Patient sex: M
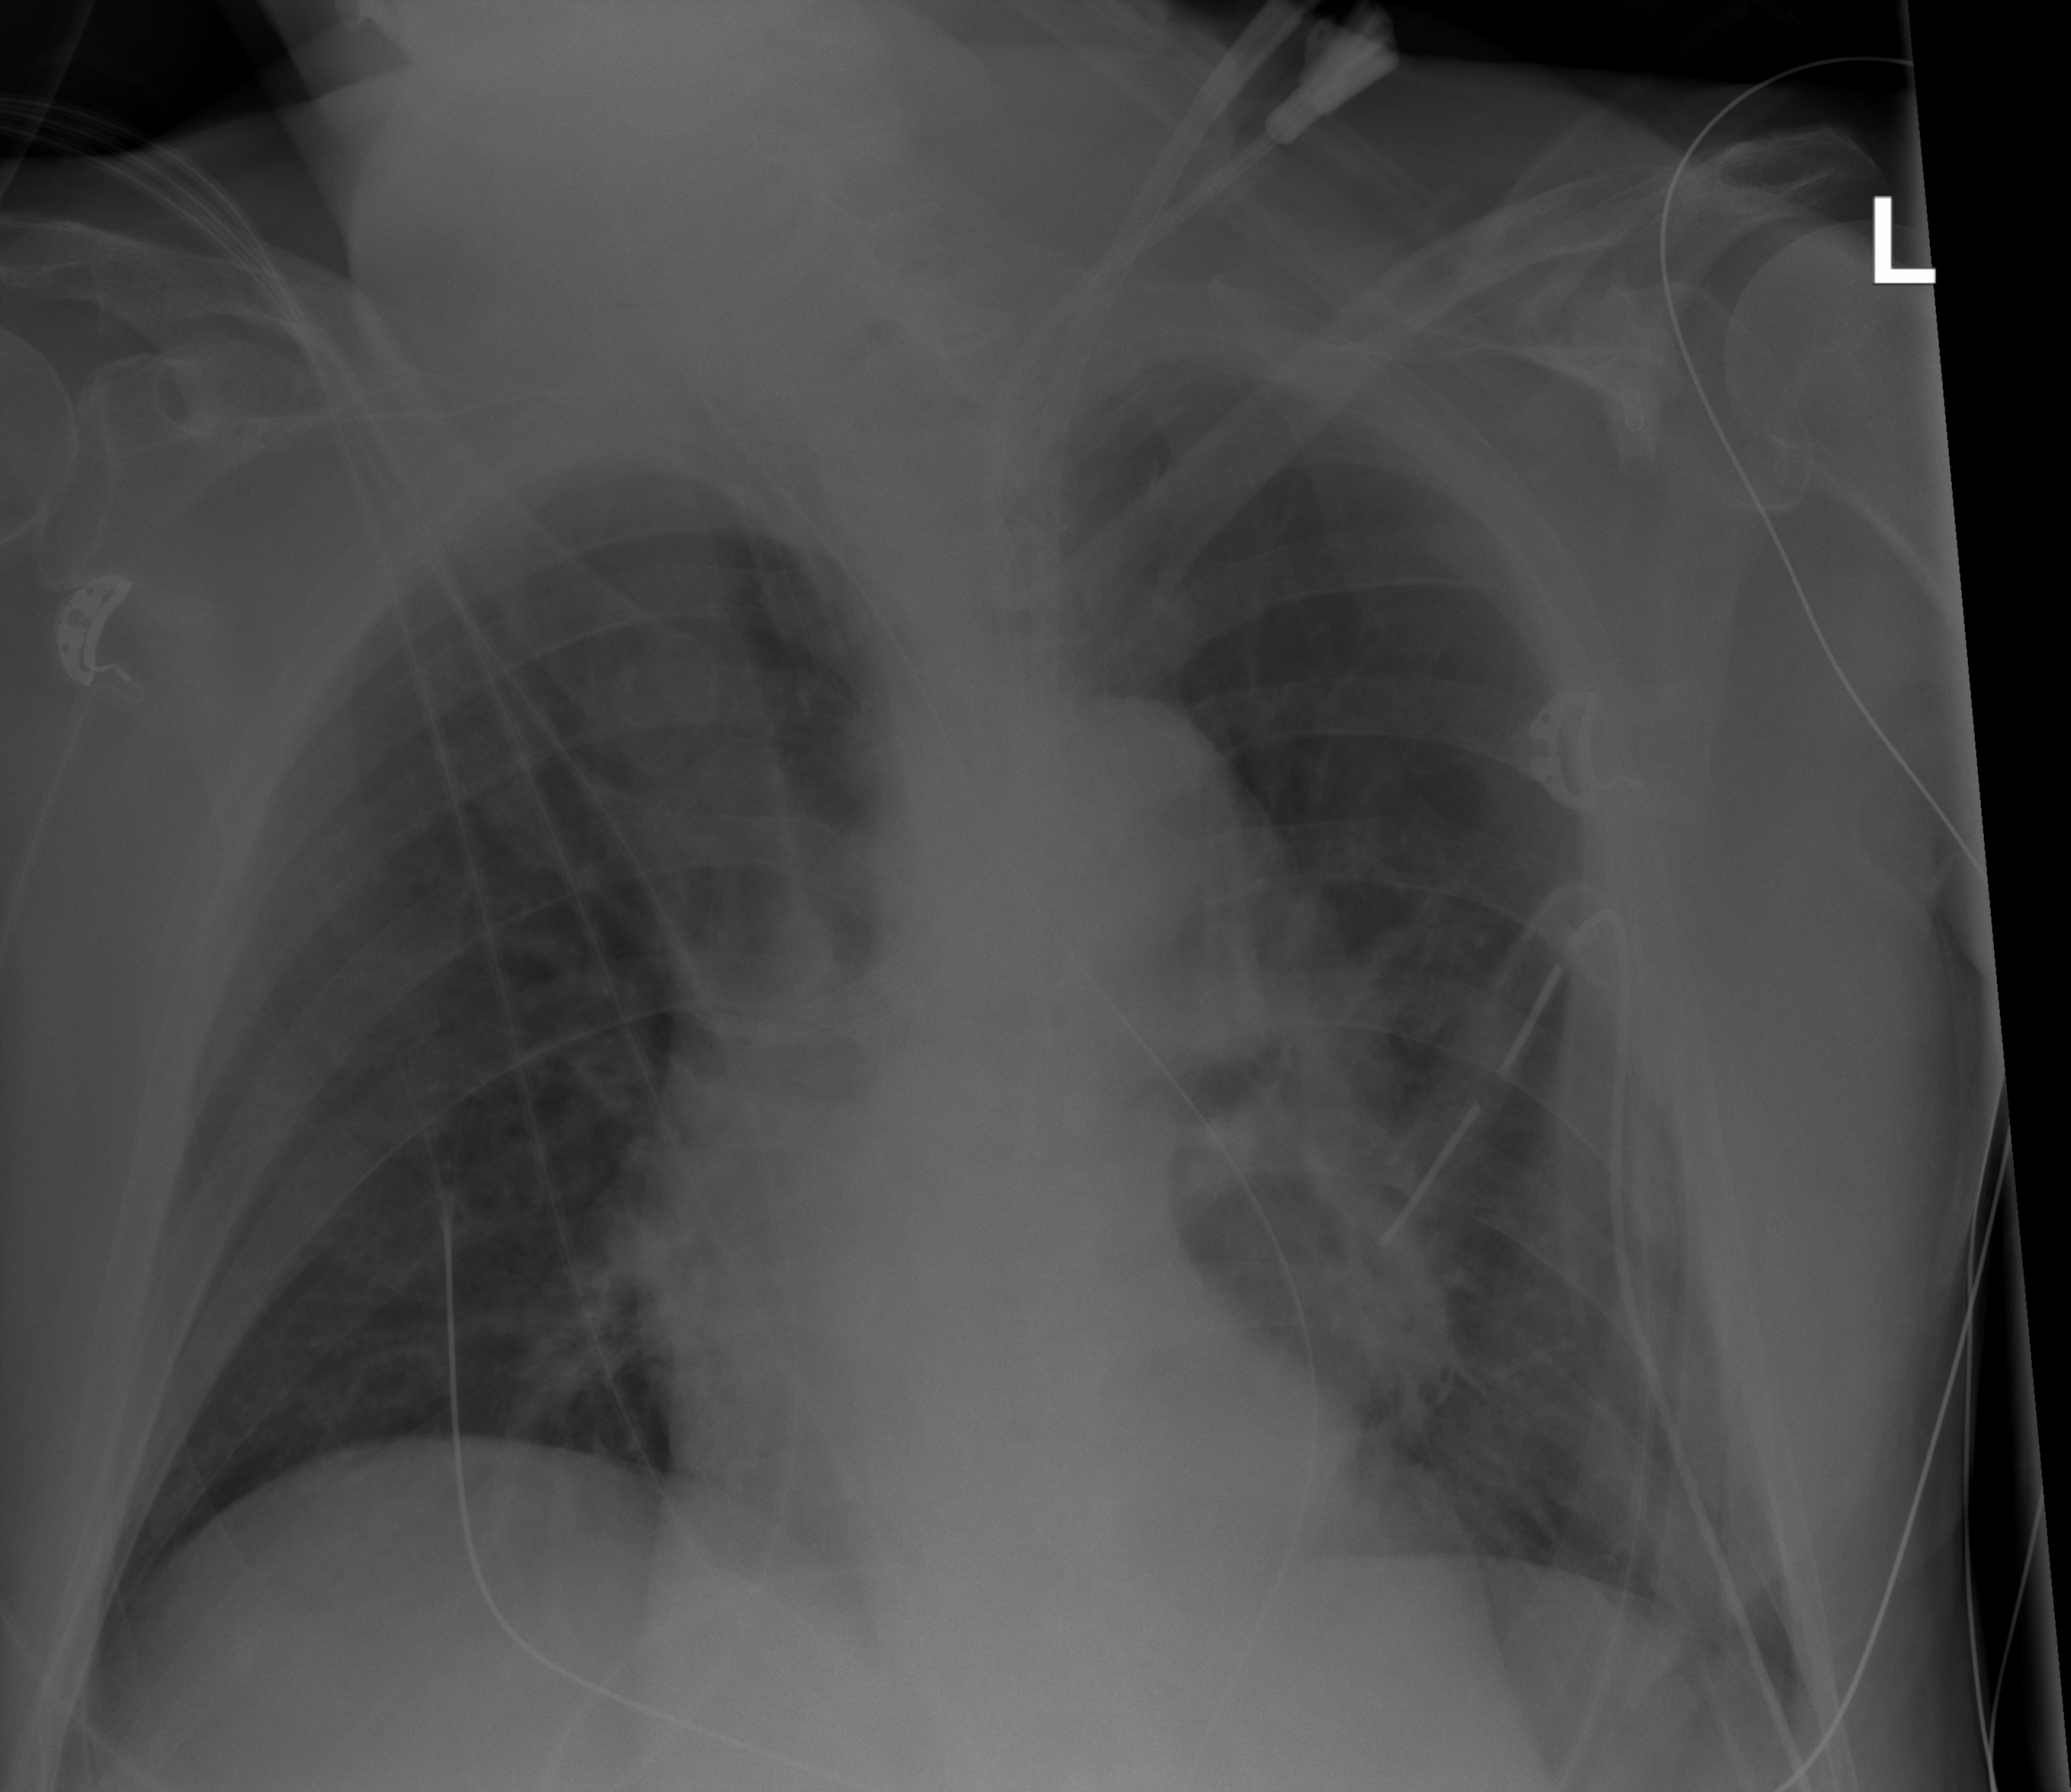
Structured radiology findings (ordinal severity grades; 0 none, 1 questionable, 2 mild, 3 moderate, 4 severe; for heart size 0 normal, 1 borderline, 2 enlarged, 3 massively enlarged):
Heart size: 0
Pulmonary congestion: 0
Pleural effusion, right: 0
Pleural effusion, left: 0
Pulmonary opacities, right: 2
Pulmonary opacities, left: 2
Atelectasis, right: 0
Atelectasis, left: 2